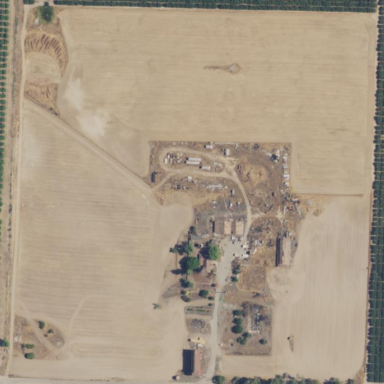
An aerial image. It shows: Vacant or disturbed farmyard.